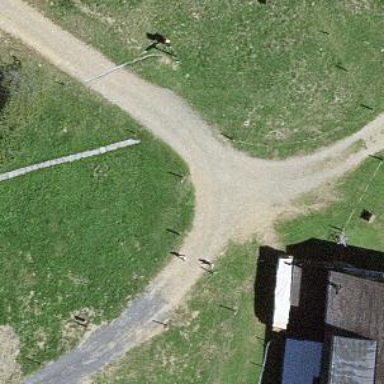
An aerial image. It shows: Guidepost providing information.